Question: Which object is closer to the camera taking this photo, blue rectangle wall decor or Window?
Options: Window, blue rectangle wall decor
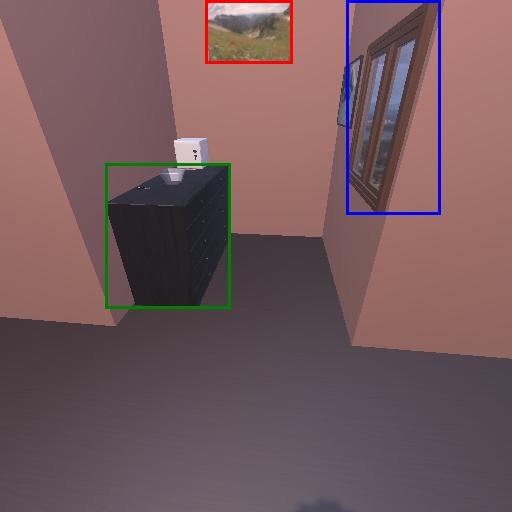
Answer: Window